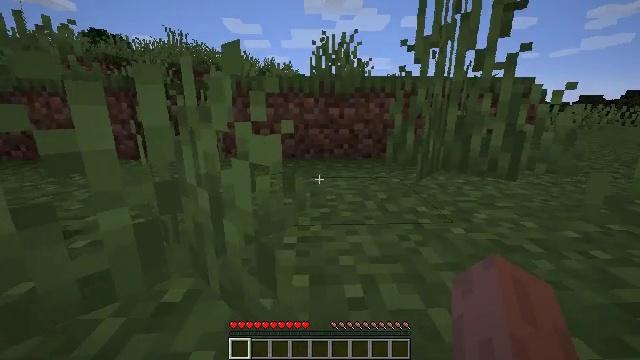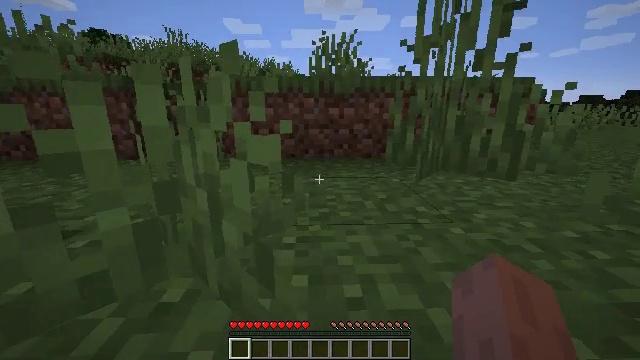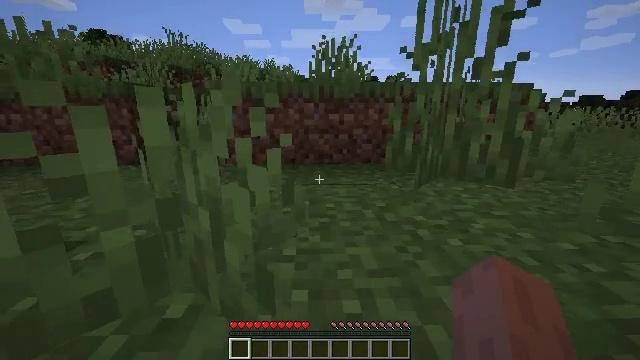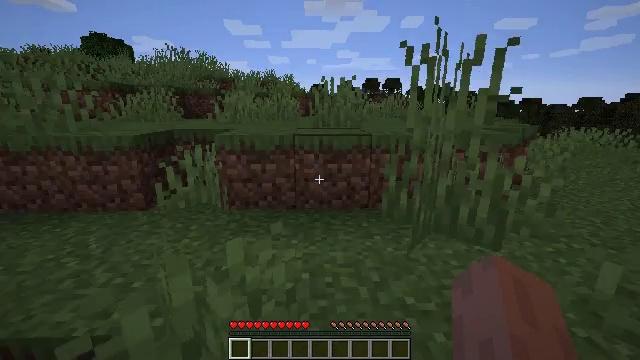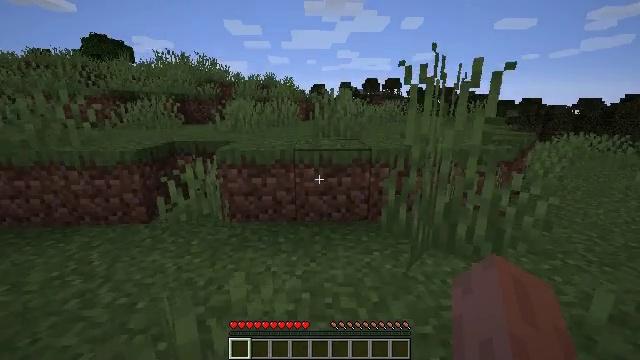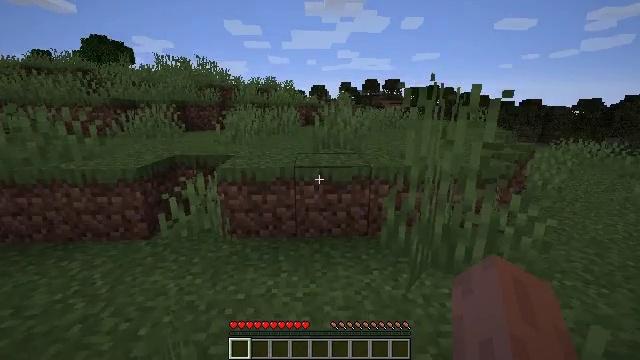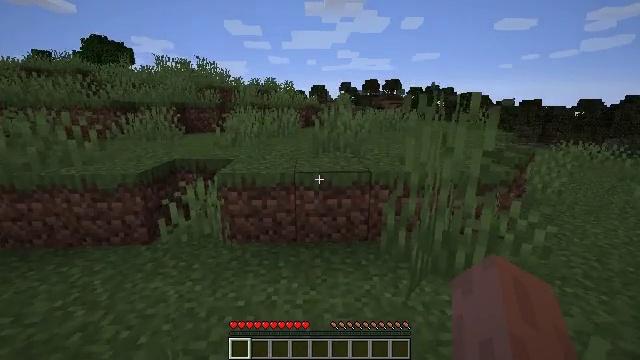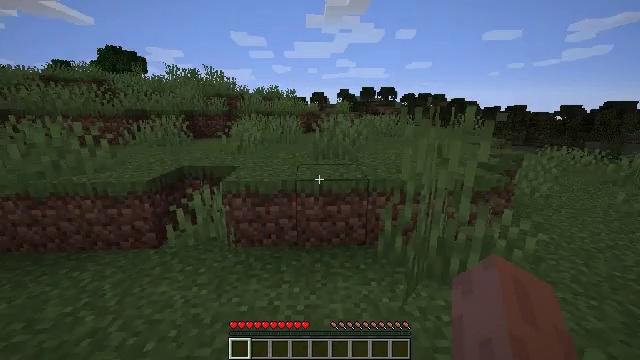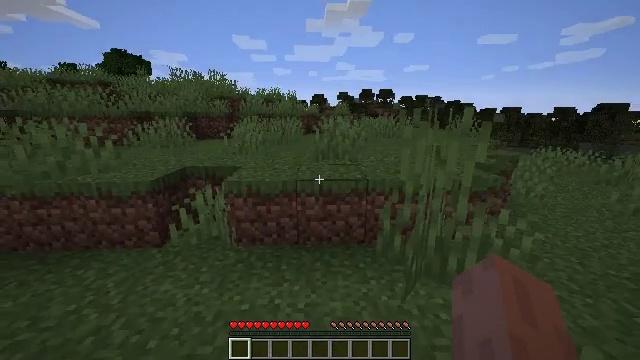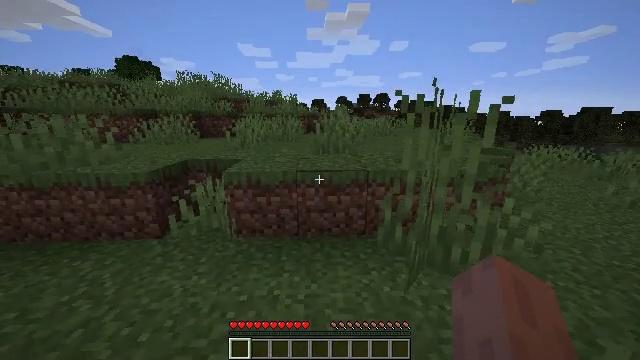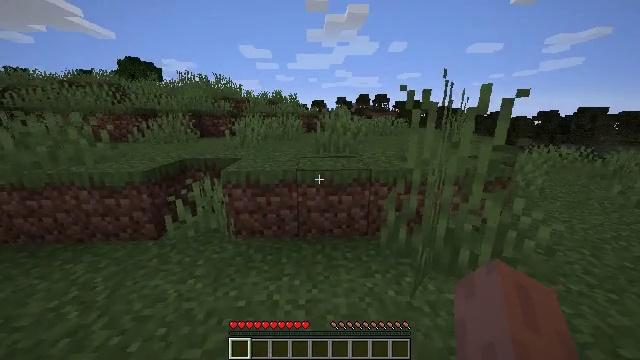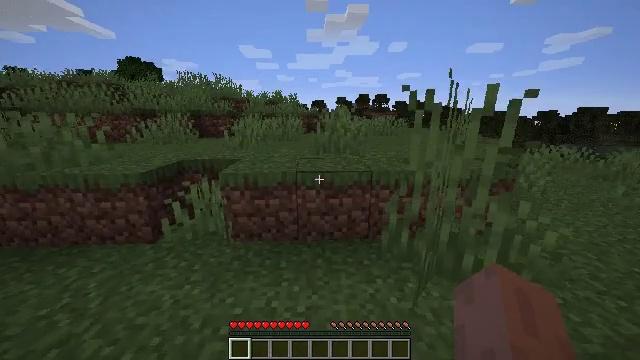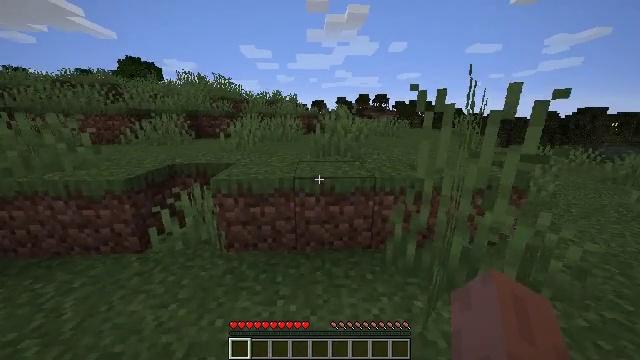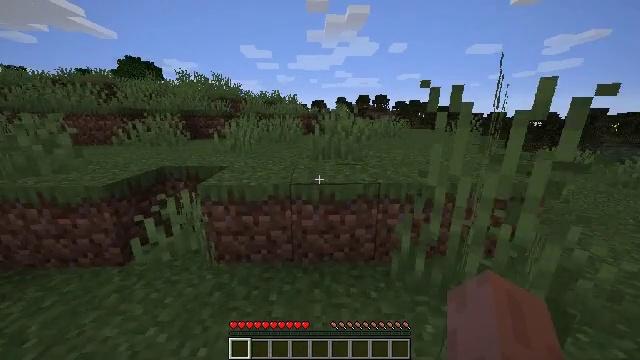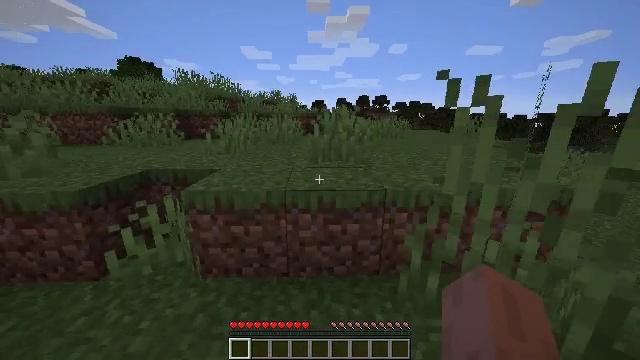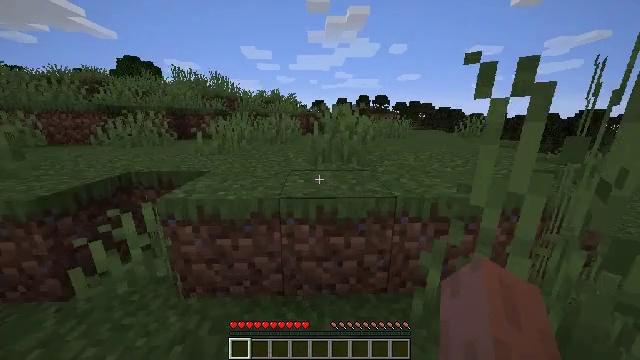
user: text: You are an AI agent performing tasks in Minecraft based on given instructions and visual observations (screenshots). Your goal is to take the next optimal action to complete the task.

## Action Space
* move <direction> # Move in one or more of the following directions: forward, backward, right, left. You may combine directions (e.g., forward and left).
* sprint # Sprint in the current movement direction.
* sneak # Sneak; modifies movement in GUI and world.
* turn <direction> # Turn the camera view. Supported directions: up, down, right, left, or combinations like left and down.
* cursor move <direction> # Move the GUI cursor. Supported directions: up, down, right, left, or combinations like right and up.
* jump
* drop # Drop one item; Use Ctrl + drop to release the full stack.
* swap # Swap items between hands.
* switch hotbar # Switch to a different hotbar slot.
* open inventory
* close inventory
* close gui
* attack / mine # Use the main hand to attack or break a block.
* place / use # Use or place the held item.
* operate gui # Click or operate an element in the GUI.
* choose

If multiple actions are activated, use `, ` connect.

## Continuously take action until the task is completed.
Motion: motion action
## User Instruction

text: Gather grass by holding the left mouse button.
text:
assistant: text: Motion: move forward, sprint, attack / mine
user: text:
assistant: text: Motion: move forward, sprint, attack / mine, jump
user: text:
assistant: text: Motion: move forward, sprint, attack / mine, jump
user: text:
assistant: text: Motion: move forward, attack / mine, jump
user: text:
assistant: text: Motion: move forward, attack / mine, jump
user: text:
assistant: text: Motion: move forward, sprint, attack / mine, jump
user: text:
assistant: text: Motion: move forward, sprint, attack / mine, jump
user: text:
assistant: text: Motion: move forward, sprint, attack / mine
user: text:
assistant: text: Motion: move forward, sprint, attack / mine
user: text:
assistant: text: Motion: move forward, sprint, attack / mine
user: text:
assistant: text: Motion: move forward, sprint, attack / mine
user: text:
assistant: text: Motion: move forward, sprint, attack / mine
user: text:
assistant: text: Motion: move forward, sprint, attack / mine
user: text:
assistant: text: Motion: move forward, sprint, attack / mine
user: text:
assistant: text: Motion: move forward, sprint, attack / mine
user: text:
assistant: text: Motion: move forward, sprint, attack / mine, jump
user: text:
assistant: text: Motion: move forward, sprint, attack / mine, jump
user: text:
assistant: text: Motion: move forward, attack / mine, jump
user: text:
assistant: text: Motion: move forward, attack / mine, jump
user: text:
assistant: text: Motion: move forward, attack / mine, jump
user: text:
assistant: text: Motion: move forward, attack / mine, jump
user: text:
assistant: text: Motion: move forward, attack / mine, jump
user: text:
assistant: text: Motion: move forward, attack / mine, jump
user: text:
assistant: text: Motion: move forward, attack / mine, jump
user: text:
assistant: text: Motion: move forward, attack / mine, jump
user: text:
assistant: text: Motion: move forward, attack / mine, jump
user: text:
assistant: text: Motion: move forward, attack / mine, jump
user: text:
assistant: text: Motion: move forward, attack / mine, jump
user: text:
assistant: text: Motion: move forward, attack / mine, jump
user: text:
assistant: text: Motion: move forward, attack / mine, jump